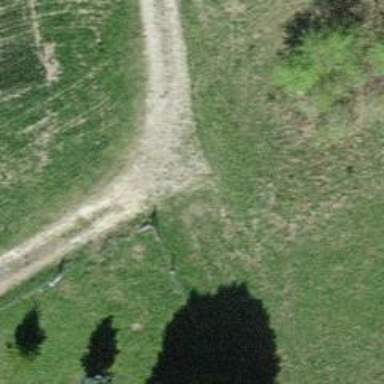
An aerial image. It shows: Grass track with grade5 track type.